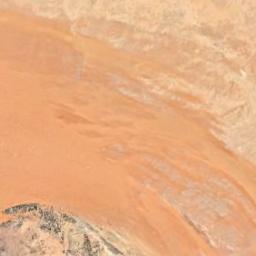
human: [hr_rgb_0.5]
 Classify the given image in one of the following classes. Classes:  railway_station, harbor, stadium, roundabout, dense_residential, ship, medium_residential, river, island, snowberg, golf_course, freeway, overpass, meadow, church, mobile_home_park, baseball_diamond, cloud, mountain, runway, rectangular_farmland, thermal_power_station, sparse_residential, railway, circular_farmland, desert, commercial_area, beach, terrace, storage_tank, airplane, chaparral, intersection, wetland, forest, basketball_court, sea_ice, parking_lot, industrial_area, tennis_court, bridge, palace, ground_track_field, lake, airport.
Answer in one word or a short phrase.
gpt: desert